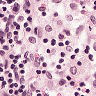
Metastatic tissue present: no